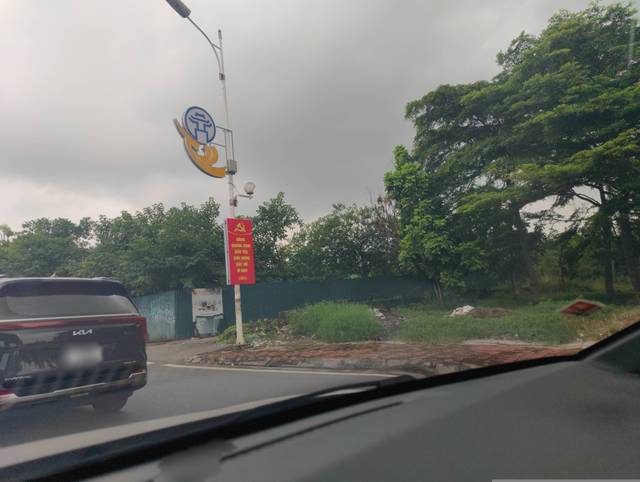
Region: Vietnam
Coordinates: 21.027, 105.896